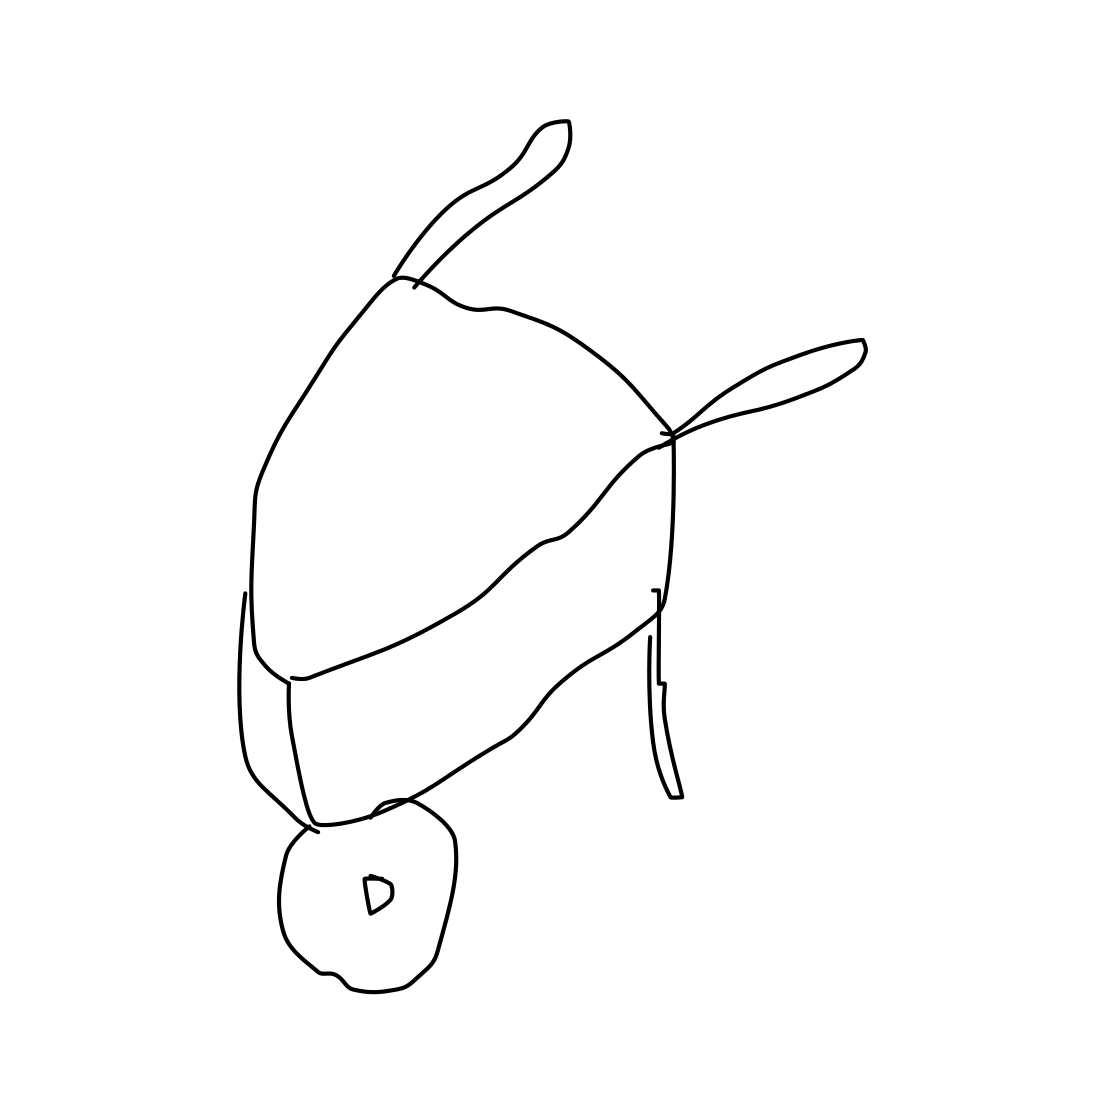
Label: wheelbarrow